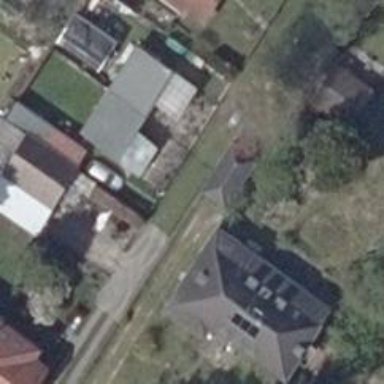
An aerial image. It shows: Detached building with hipped roof.